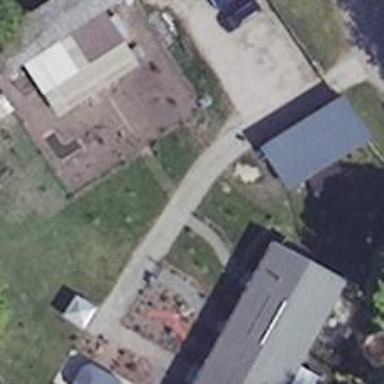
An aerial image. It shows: Kindergarten.